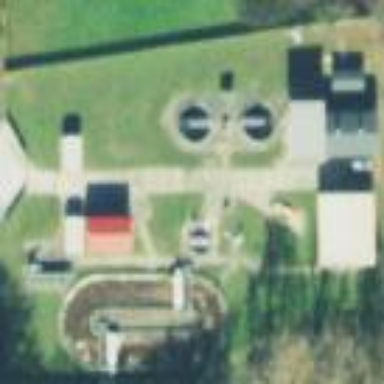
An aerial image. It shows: Wastewater plant.